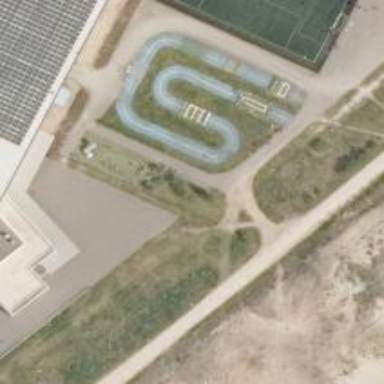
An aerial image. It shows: Track within leisure land featuring obstacle course for sports activities.